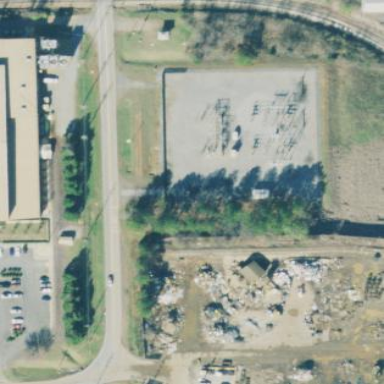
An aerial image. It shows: Distribution power substation secured by fence.